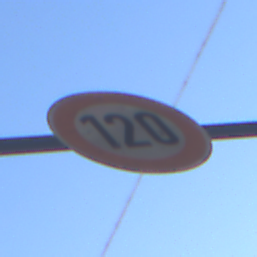
Verkehrszeichen: Geschwindigkeit120
Umgebung: Outdoor, Urban
Tageszeit: SunriseSunset
Wetter: Clear
Licht: Natural
Jahreszeit: NotSpecified
Kontrast: MediumContrast